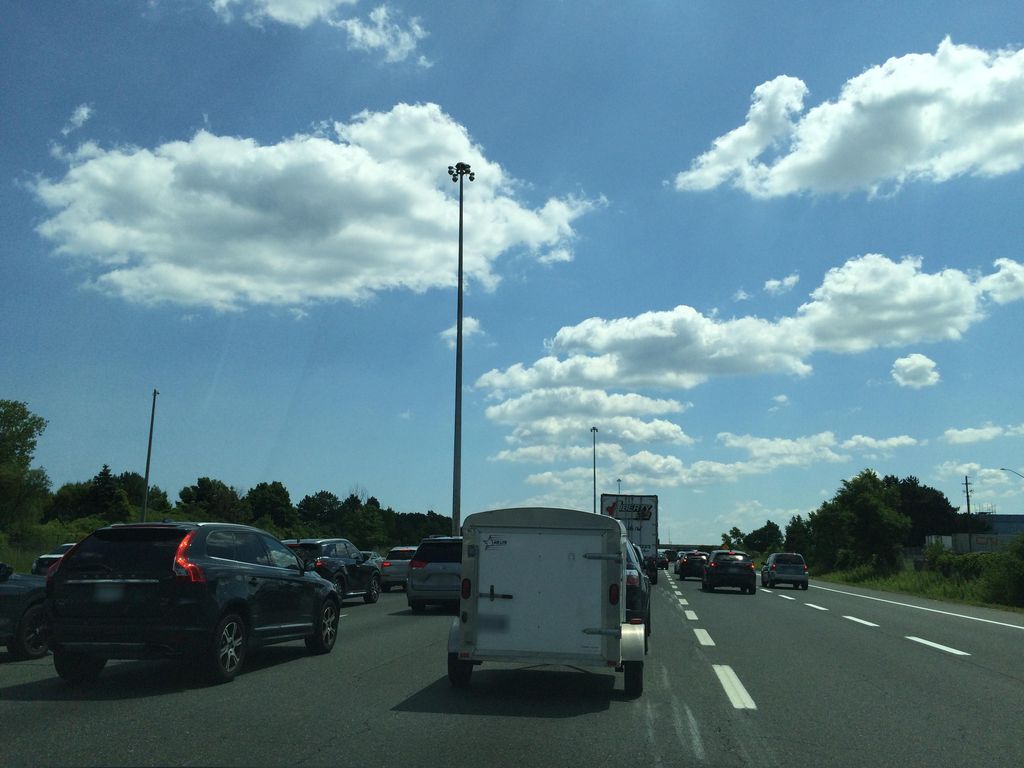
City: hamilton